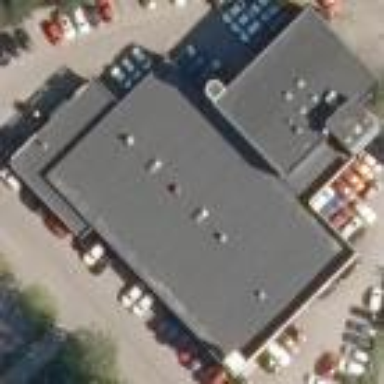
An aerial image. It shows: Car shop building.